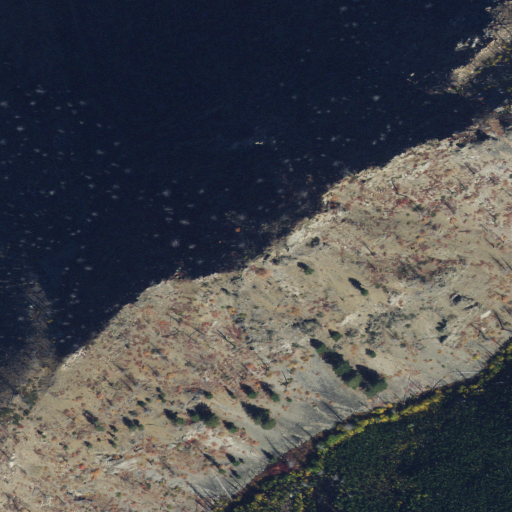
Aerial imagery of mountain in Idaho named Eagan Point containing only shrub